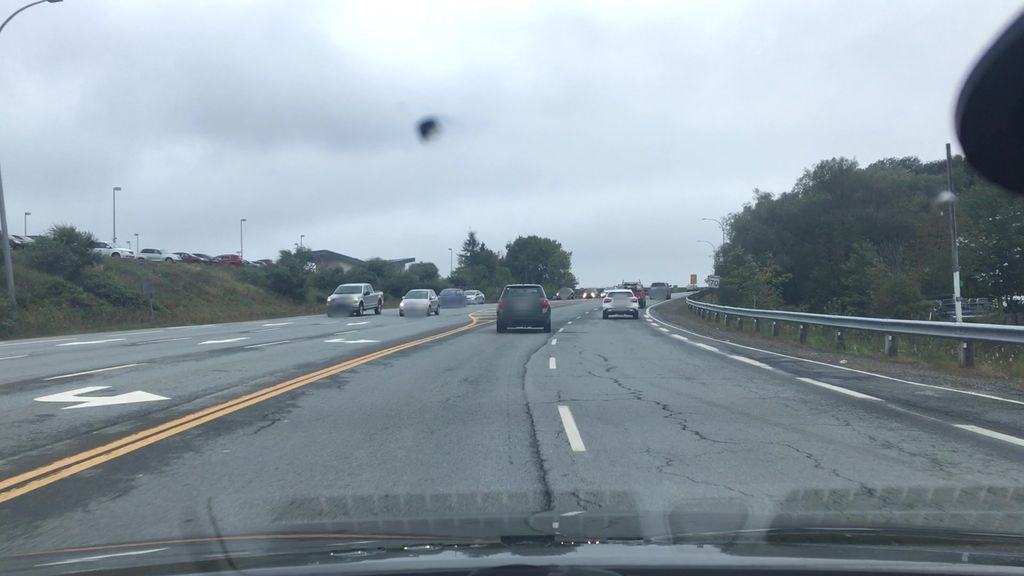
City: halifax